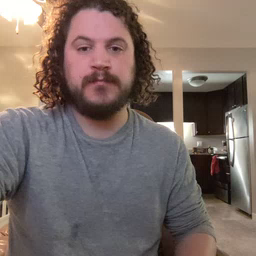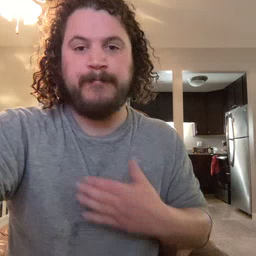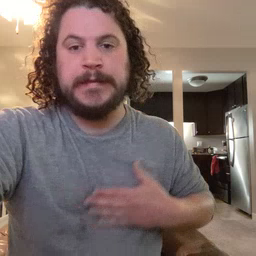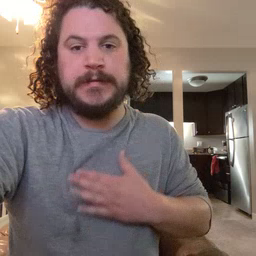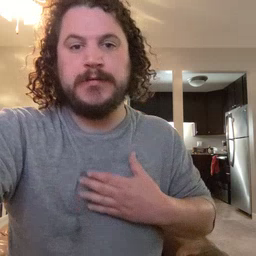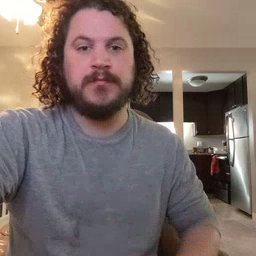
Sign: please